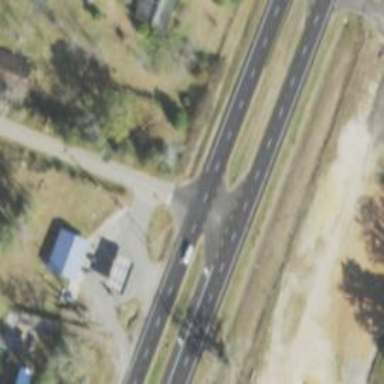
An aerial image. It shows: Asphalt road designated as trunk highway.